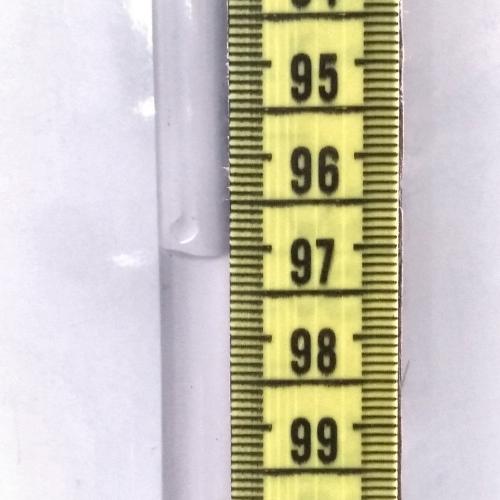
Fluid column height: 97.1 cm